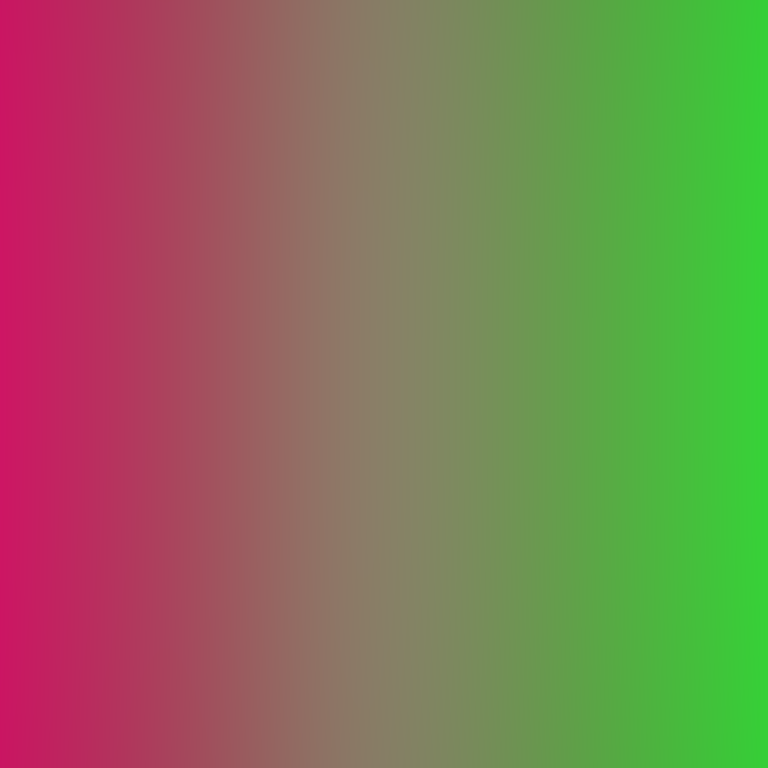
Abstract light effect, smooth gradient from vibrant magenta to bright green, energetic atmosphere, soft blend, no room, no furniture, no objects.